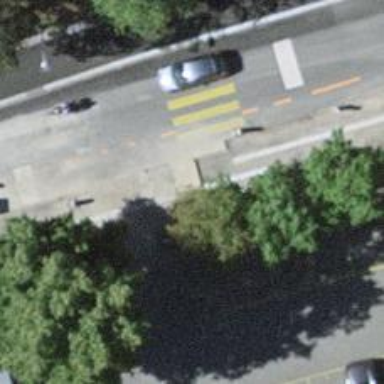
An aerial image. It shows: Kerb serving as barrier.